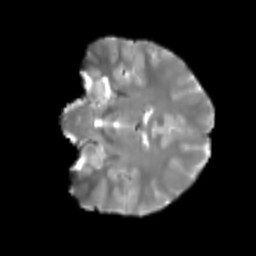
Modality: T2w
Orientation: coronal
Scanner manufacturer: siemens
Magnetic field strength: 3 T
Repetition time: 4 s
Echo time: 0.0594 s